Question: I have a set of check boxes with Id's user1,user2 and so on and also set of combo boxes with Id's usersel1,usersel2 and so on in a dialog. When a check box is checked (say suppose with Id user1) then corresponding combo box must be activated(i.e combo box with Id usersel1). I have the following code and isn't working. How do i achieve this behavior?
'''
for(var g=0;g<userlist.length;g++) //userlist.length give no of users
b2 = (goog.dom.getElement('usersel'+(g+1))); //gets combo box
//listening if check box is clicked
goog.events.listen(goog.dom.getElement('user'+(g+1)),
goog.events.EventType.CLICK,
function(e) {
b2.disabled = (false); // trying to enable corresponding combo box
});
'''
The problem with above piece of code is that any check box is clicked only the last combo box gets activated.

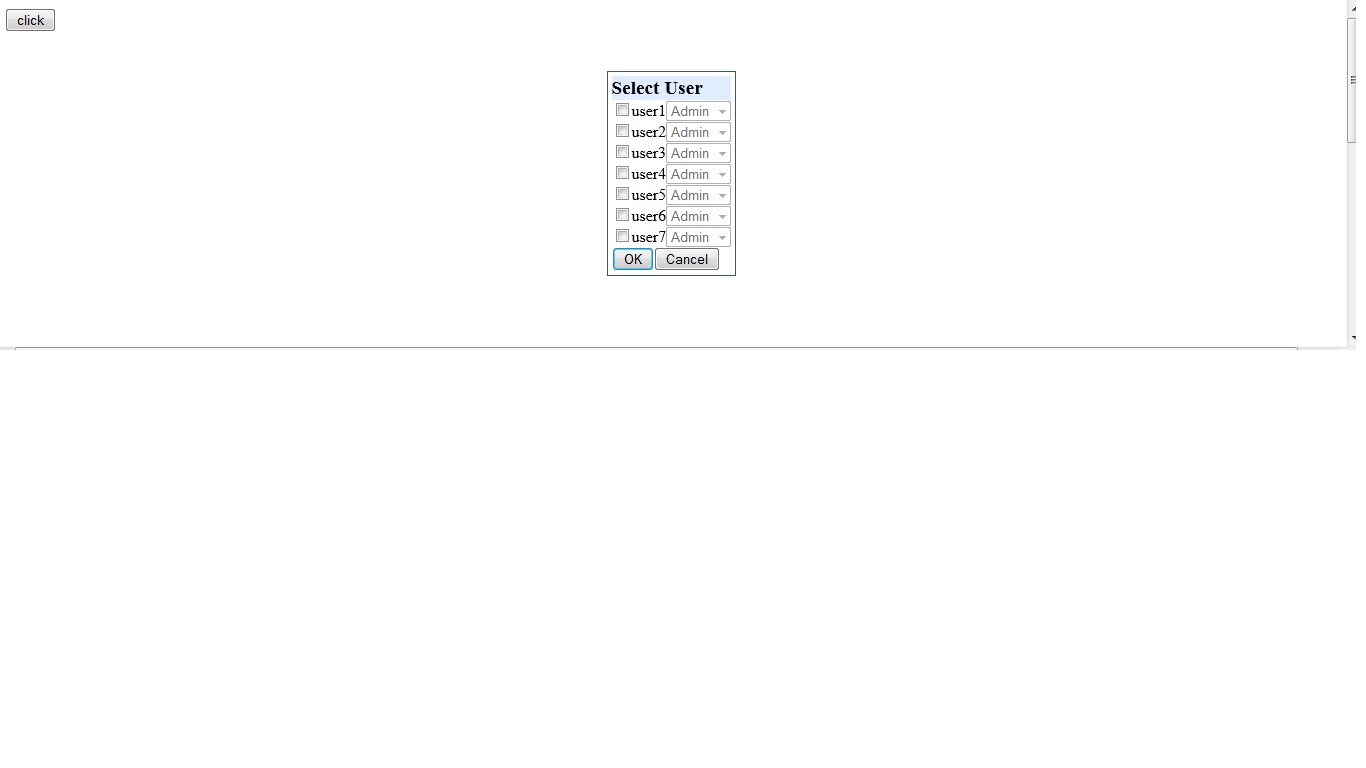
Answer: There are couple of issues.
First, the 'for' cycle is applied only to the second line, not to the whole block.
Second, the way of creating the closure is wrong (see <URL>. The value b2 is not propagated into the event handlers as you would think.
It would work if rewritten like this:
'''
for (var g=0;g<userlist.length;g++) { //userlist.length give no of users
b2 = goog.dom.getElement('usersel'+(g+1)); //gets combo box
//listening if check box is clicked
goog.events.listen(goog.dom.getElement('user'+(g+1)),
goog.events.EventType.CLICK,
makeEventHandler(b2)
);
}
function makeEventHandler(element) {
return function(e) {
element.disabled = false;
}
}
'''